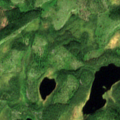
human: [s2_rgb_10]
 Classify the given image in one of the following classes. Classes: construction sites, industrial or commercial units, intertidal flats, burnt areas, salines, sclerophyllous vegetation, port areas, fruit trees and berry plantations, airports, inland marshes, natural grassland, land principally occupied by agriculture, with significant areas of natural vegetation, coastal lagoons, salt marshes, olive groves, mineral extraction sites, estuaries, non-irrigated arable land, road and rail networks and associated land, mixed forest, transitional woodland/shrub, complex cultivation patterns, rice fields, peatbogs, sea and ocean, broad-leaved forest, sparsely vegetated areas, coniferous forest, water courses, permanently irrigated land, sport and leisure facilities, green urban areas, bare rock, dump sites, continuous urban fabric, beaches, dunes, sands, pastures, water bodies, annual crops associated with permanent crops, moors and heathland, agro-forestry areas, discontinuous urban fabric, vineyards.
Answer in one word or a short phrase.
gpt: coniferous forest, transitional woodland/shrub